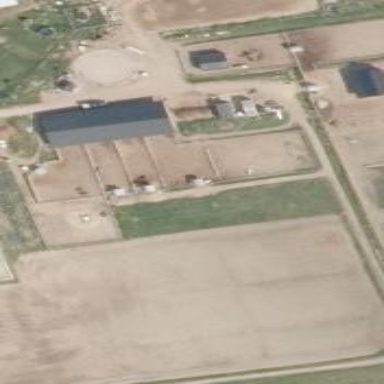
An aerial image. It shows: Fence surrounding area used for animal keeping.